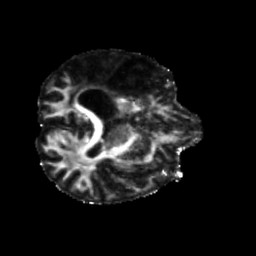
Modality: FA
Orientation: axial
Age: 50
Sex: male
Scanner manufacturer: siemens
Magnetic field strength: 3 T
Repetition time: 5.25 s
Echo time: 0.08 s